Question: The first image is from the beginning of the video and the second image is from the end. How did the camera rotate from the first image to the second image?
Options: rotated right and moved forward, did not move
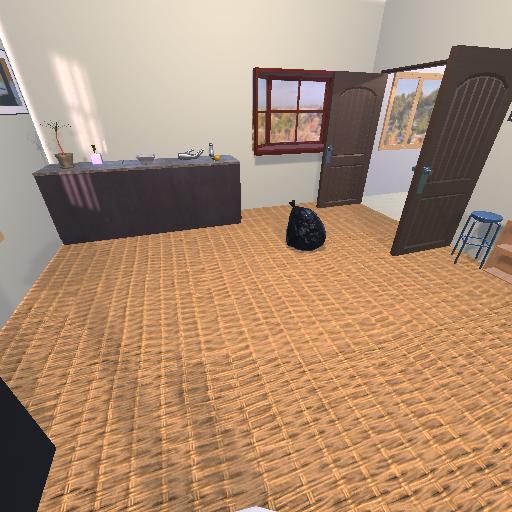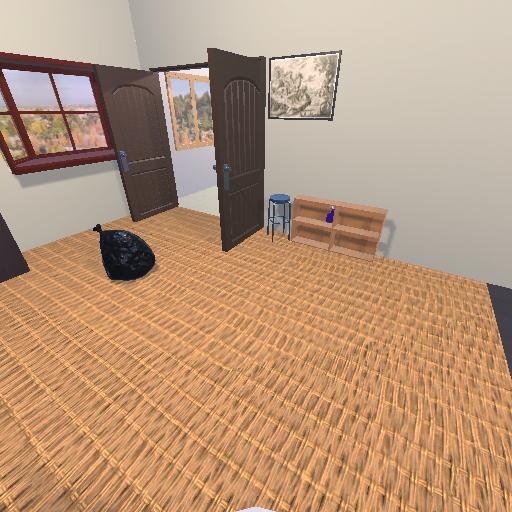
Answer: rotated right and moved forward